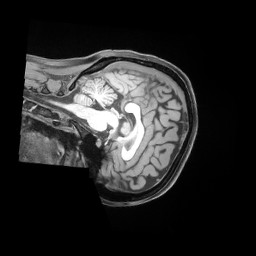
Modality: T1w
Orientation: sagittal
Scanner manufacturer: siemens
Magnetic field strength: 3 T
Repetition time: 2.53 s
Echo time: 0.00169 s